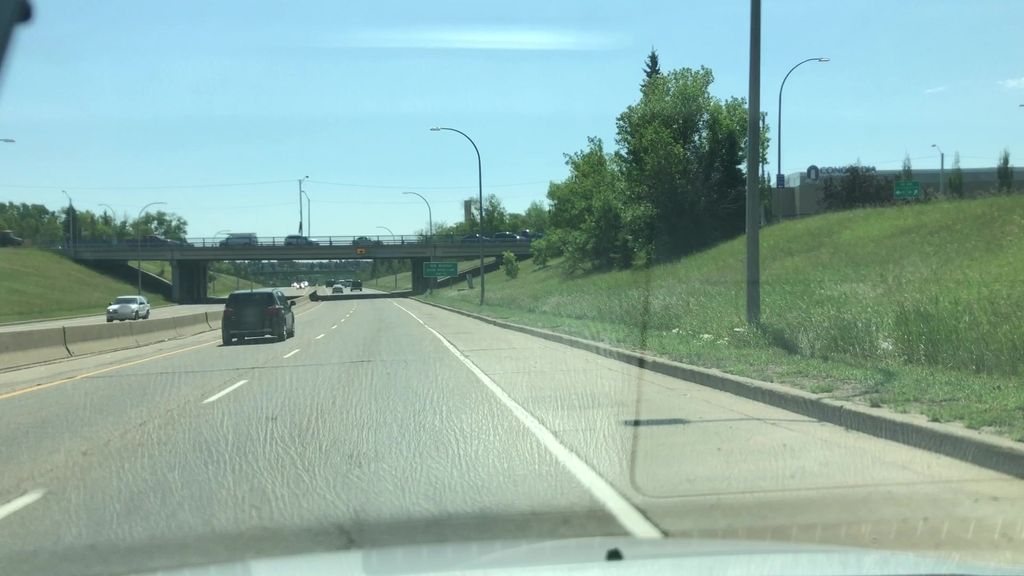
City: edmonton